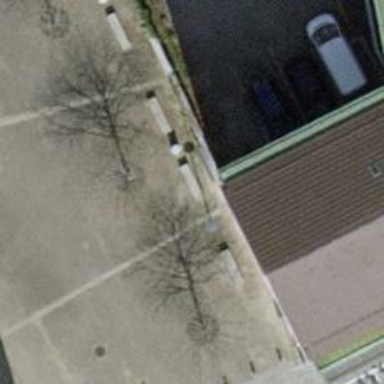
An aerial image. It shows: Concrete bench.